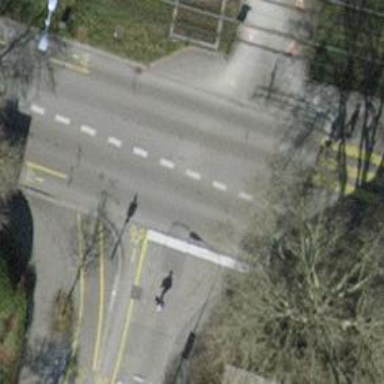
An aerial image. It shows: Primary highway with asphalt surface. It also has lane for cyclists on both sides.